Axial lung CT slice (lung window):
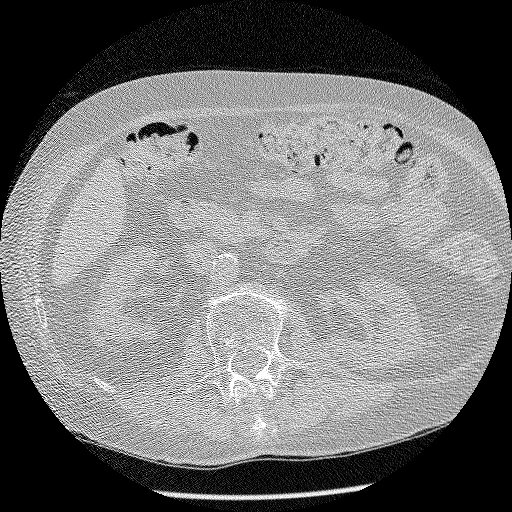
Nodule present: no